Question: I am trying to have a 2d array of size 52x40 be made into a dataframe of 52x40 but with only 10 column headers. In the sample below, lets say a dataframe of size 52x30 to have 10 columns headers that encompass 3 columns each.
I have been trying to look at pandas documentation and other similar problem fixes that aren't at all that similar but still, tried and failed.
Anyone have any idea how to do this?
Right now the closest implementation I can do is to receive a 52x40 pandas dataframe but with the column headers being 4 times of the same day, then the next day repeated 4 times, then the next etc... until 10 days have been done.
Ie: 40 columns in total.
'''
final_logic_table = pd.DataFrame(final_logic_table, index=[nurseData.importShift.columns], columns=[dates]);
final_logic_table.set_index(numpy.unique(dates));
final_logic_table.sort_index(inplace=True);
'''

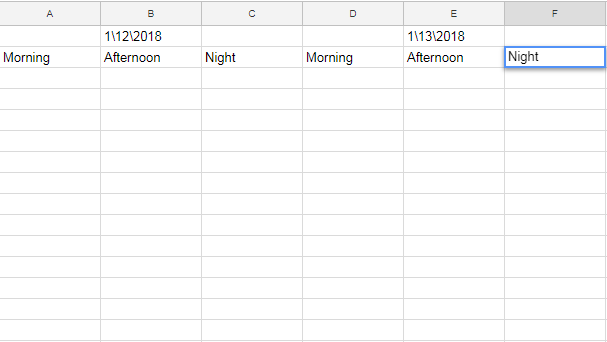
Answer: I think need <URL>:
'''
np.random.seed(1256)
dates = pd.date_range('2018-01-12', periods=10)
c= pd.MultiIndex.from_product([dates, ['Morning','Afternoon','Night']])
df = pd.DataFrame(np.random.randint(10, size=(52,30)), columns=c)
print (df.head())
2018-01-12 2018-01-13 2018-01-14 Morning Afternoon Night Morning Afternoon Night Morning Afternoon
0 1 5 8 8 9 3 6 3
1 0 7 2 8 2 4 8 3
2 6 9 4 2 8 7 1 6
3 1 8 9 1 6 3 4 9
4 7 8 7 0 6 3 0 2
2018-01-15 ... 2018-01-18 2018-01-19 2018-01-20 Night Morning ... Night Morning Afternoon Night Morning
0 0 6 ... 4 9 4 6 1
1 5 5 ... 2 4 7 4 0
2 3 2 ... 3 2 4 1 5
3 1 3 ... 0 2 1 3 7
4 0 7 ... 8 2 1 5 0
2018-01-21
Afternoon Night Morning Afternoon Night
0 7 7 5 8 3
1 4 9 6 0 4
2 4 9 5 2 4
3 4 8 1 0 2
4 3 9 1 7 1
[5 rows x 30 columns]
'''